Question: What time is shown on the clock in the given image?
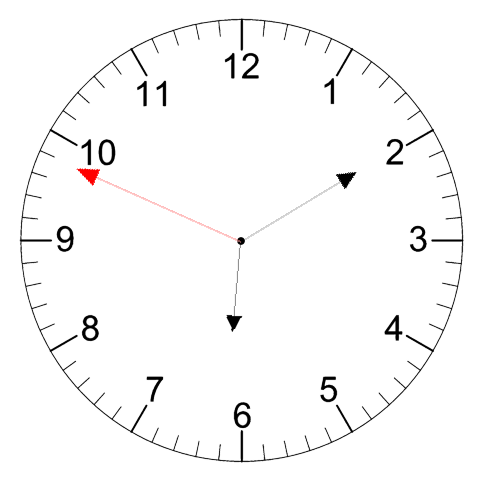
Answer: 06:09:49